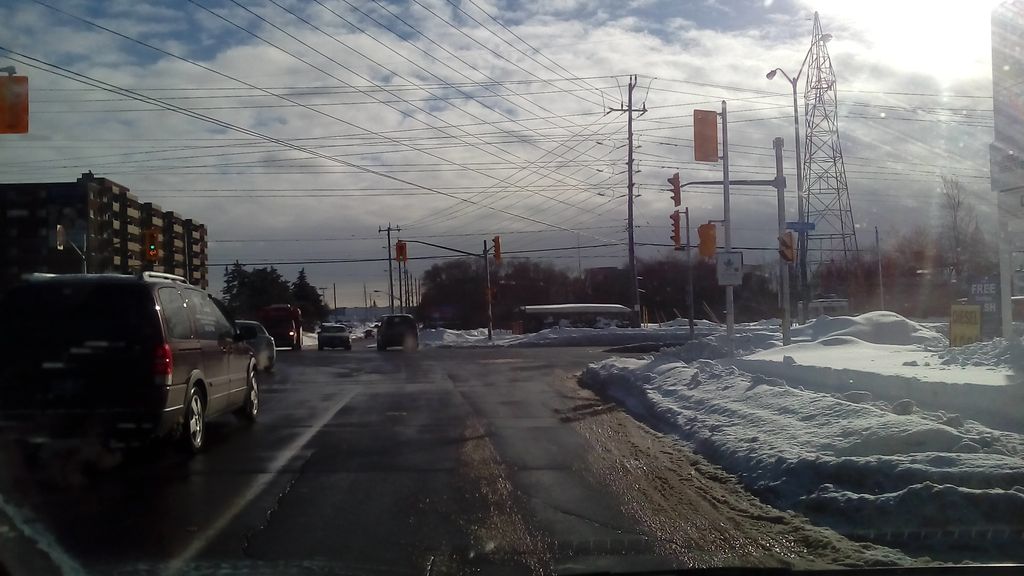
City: ottawa-gatineau